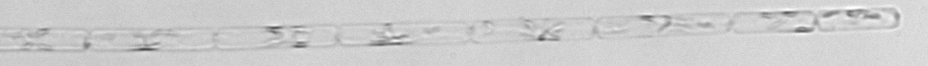
Label: Dactyliosolen_fragilissimus